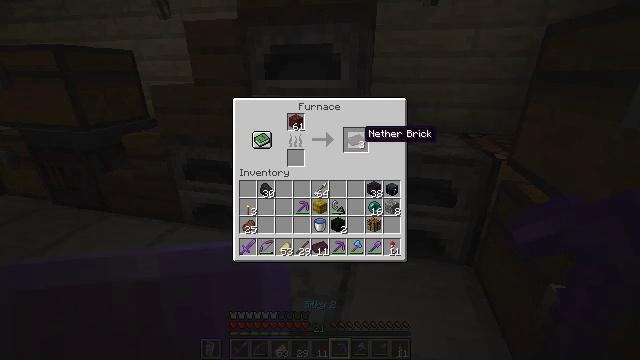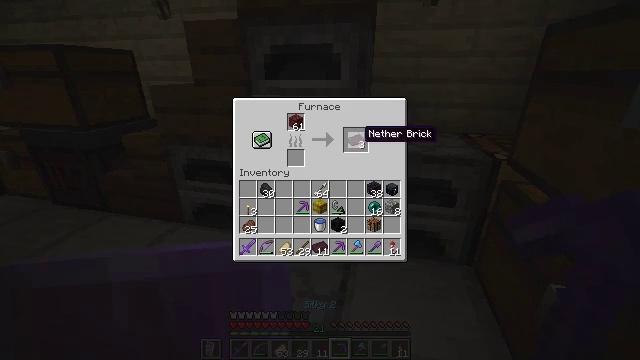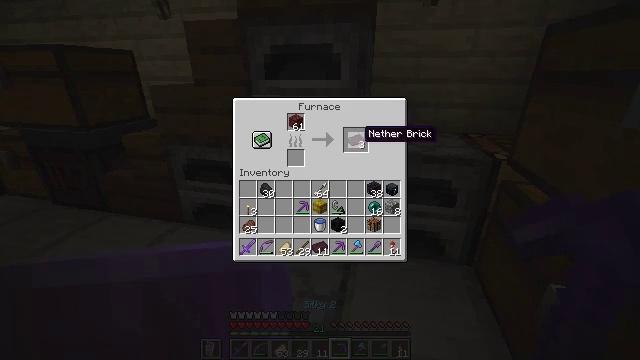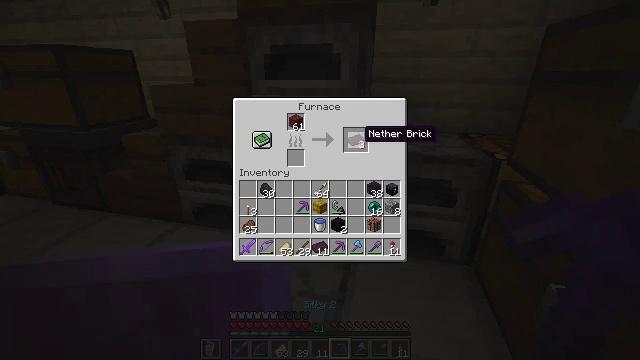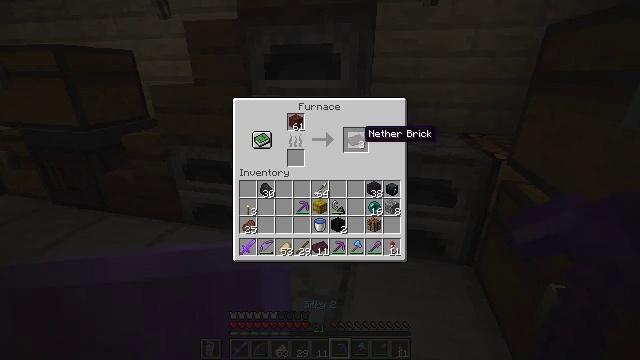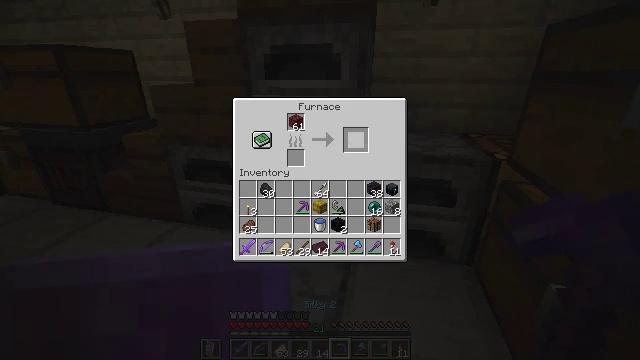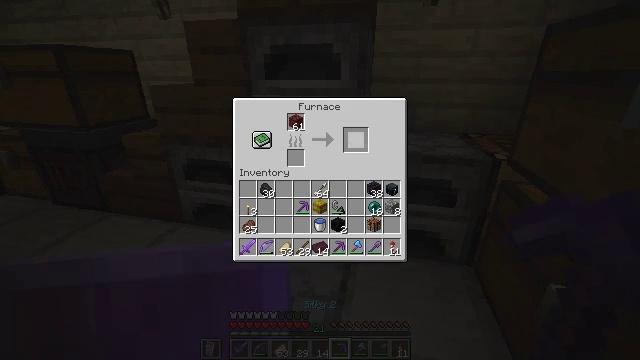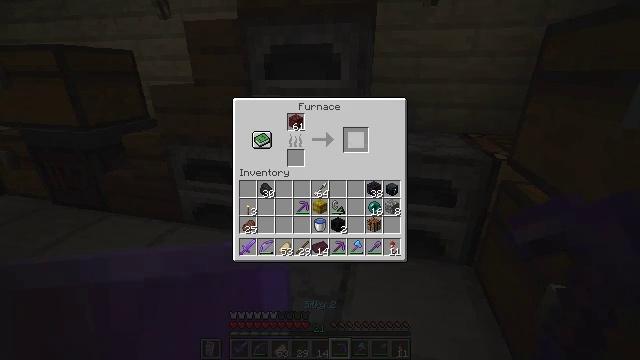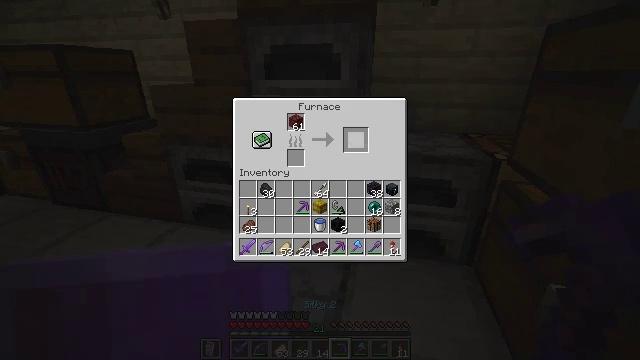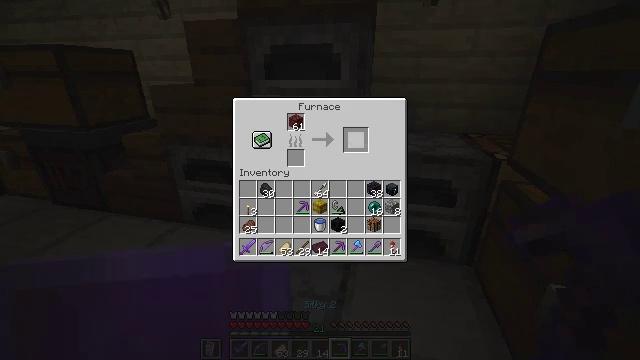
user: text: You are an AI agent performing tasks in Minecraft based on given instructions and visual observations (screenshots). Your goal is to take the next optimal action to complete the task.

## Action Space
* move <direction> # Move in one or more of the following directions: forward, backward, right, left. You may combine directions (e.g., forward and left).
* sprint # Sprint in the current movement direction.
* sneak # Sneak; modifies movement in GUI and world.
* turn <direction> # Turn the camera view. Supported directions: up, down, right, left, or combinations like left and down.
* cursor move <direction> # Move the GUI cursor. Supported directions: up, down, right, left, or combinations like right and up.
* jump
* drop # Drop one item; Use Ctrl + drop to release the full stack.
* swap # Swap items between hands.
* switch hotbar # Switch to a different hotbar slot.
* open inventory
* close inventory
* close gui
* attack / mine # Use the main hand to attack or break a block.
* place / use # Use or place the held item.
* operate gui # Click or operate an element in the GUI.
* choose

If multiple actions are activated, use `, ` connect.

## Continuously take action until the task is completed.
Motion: motion action
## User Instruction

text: Turn on the furnace and smelt netherrack to craft nether brick.
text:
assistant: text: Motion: sneak
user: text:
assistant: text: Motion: sneak
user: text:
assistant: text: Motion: sneak
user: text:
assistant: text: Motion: sneak
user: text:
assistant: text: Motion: sneak, attack / mine
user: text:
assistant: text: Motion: sneak, attack / mine
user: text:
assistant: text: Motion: sneak, attack / mine
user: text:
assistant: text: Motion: sneak, attack / mine
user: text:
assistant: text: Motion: sneak
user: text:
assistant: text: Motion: no_op